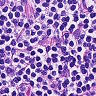
Metastatic tissue present: no